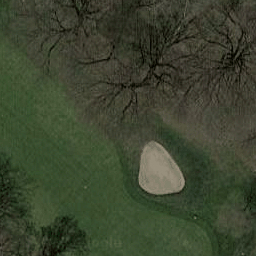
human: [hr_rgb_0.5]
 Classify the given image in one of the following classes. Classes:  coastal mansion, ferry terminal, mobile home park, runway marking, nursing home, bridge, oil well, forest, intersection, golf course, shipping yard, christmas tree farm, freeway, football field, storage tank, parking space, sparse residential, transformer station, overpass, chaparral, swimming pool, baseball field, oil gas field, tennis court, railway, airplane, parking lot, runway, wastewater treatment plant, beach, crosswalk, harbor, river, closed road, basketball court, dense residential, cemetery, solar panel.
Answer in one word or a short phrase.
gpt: golf course